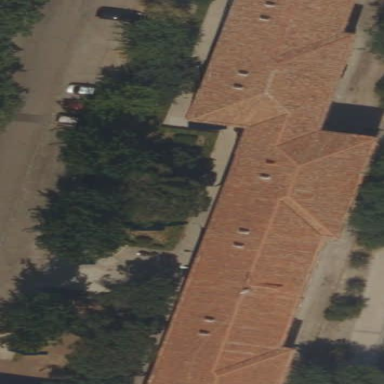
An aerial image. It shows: Apartment building with gabled roof made of roof tiles.